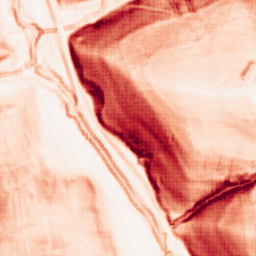
Category: morphological
Decomposition family: morphological_gradient
Decomposition parameters: size: 5
shape: square
Upsampling method: sinc_blackman
Upsampling parameters: scale: 8
kernel_size: 16
Upsampling scale: 8